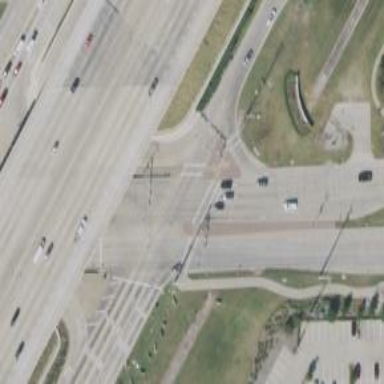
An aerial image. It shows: Secondary road with separate sidewalks.